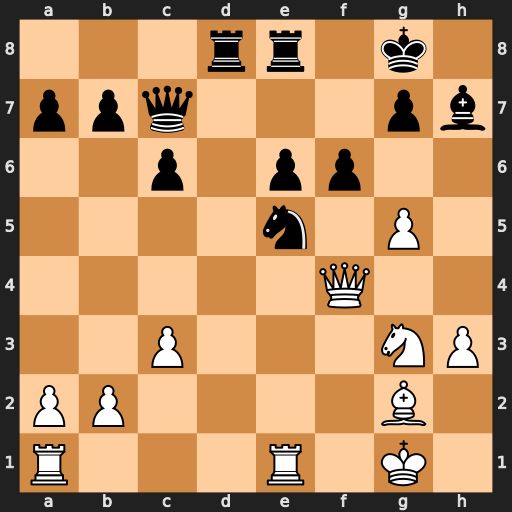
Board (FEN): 3rr1k1/ppq3pb/2p1pp2/4n1P1/5Q2/2P3NP/PP4B1/R3R1K1
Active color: w
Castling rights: -
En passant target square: -
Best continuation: gxf6 gxf6 Nh5 Rf8 Nxf6+